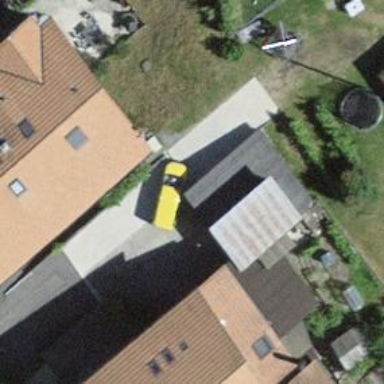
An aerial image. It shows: Garage.